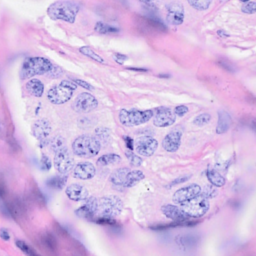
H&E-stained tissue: Breast